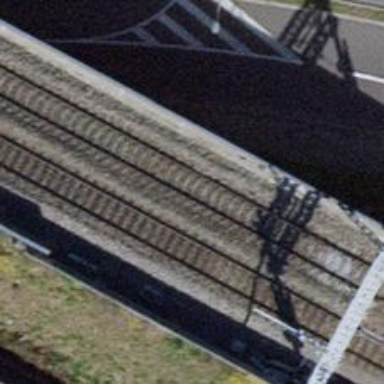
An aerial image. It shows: Bridge over electrified railway with contact line.